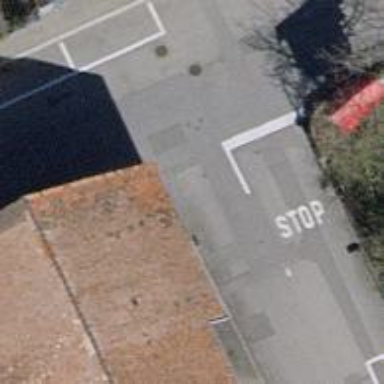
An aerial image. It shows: Stop road.